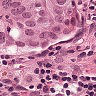
Metastatic tissue present: yes